Question: I'm attempting to create a Gridview of icons with the Imageview set to one of two images like in my example below:

I'm retrieving two values from the sqlite content provider, one for the number of stamps and the other for the max number of stamps.
I use a custom adapter with a view holder pattern so I attempt to set the model onLoadFinished() in the Fragment. The model I've currently tried is an int[] with either value of 0 or 1 in the values to determine if green stamp is used or gray. This isn't working however as nothing is being displayed in the GridView.
Here's the code snippet from onLoadFinished() from the Fragment:
'''
imageSourceModel = new int[data.getInt(data.getColumnIndex(RewardsEntry.COLUMN_REW_MAX_POINTS))];
int i = data.getInt(data.getColumnIndex(RewardsEntry.COLUMN_REW_POINTS));
for (int j = 0; j < imageSourceModel.length; j++, i--) {
if (i > 0) {
imageSourceModel[j] = 1;
} else {
imageSourceModel[j] = 0;
}
}
stampGridAdapter.setModel(imageSourceModel);
'''
and the code from the custom Adapter:
'''
@Override
public View getView(int i, View view, ViewGroup parent) {
ViewHolder viewHolder;
if (view == null) {
LayoutInflater inflater = (LayoutInflater) mContext.getSystemService(Context.LAYOUT_INFLATER_SERVICE);
view = inflater.inflate(R.layout.list_item_discover, parent, false);
viewHolder = new ViewHolder(view);
view.setTag(viewHolder);
} else {
viewHolder = (ViewHolder) view.getTag();
}
if (model[i] > 0) {
viewHolder.stampView.setImageResource(R.drawable.ic_approved_stamp);
} else {
viewHolder.stampView.setImageResource(R.drawable.ic_approved_stamp_disabled);
}
return view;
}
'''
And simple ViewHolder:
'''
private class ViewHolder {
public ImageView stampView;
public ViewHolder(View view) {
stampView = (ImageView) view.findViewById(R.id.grid_stamp_image);
}
}
'''
If I had to guess, I would say that it fails because of the creation order such that getView() is completed before onLoadFinished() can pass the model in. I'm just not sure how to work around this or what other methods I could use. Any help is appreciated.
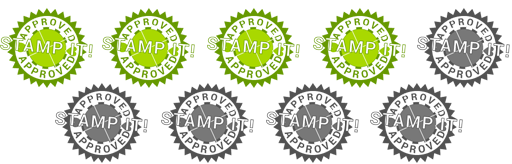
Answer: For what you want to achieve, this seems unnecessary complicated to me, especially the double variable loop. To cut it simple I'd just do this:
in onLoadFinished()
'''
int maxPoints = data.getInt(data.getColumnIndex(RewardsEntry.COLUMN_REW_MAX_POINTS));
int currentPoints = data.getInt(data.getColumnIndex(RewardsEntry.COLUMN_REW_POINTS));
mGridView.setAdapter(new RewardPointAdapter(getActivity(), currentPoints, maxPoints);
'''
your adapter could look like this:
'''
public class RewardPointAdapter extends BaseAdapter {
private LayoutInflater mLayoutInflater;
private int mMaxRewardPoints;
private int mCurrentRewardPoints;
public RewardPointAdapter(Context context, int currentRewardPoints, int maxRewardPoints) {
mLayoutInflater = LayoutInflater.from(context);
mMaxRewardPoints = maxRewardPoints;
mCurrentRewardPoints = currentRewardPoints;
}
@Override
public int getCount() {
return mMaxRewardPoints;
}
@Override
public Object getItem(int position) {
return position;
}
@Override
public long getItemId(int position) {
return position;
}
@Override
public View getView(int position, View convertView, ViewGroup parent) {
ViewHolder viewHolder;
if (convertView == null) {
convertView = mLayoutInflater.inflate(R.layout.list_item_discover, parent, false);
viewHolder = new ViewHolder(convertView);
convertView.setTag(viewHolder);
} else {
viewHolder = (ViewHolder) convertView.getTag();
}
if (position < mCurrentRewardPoints) {
viewHolder.stampView.setImageResource(R.drawable.ic_approved_stamp);
} else {
viewHolder.stampView.setImageResource(R.drawable.ic_approved_stamp_disabled);
}
return convertView;
}
private class ViewHolder {
public ImageView stampView;
public ViewHolder(View view) {
stampView = (ImageView) view.findViewById(R.id.grid_stamp_image);
}
}
}
'''